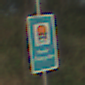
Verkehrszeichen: Wasserschutzgebiet
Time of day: MorningAfternoon
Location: Outdoor (RoadRail)
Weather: Clear
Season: NotSpecified
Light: Natural